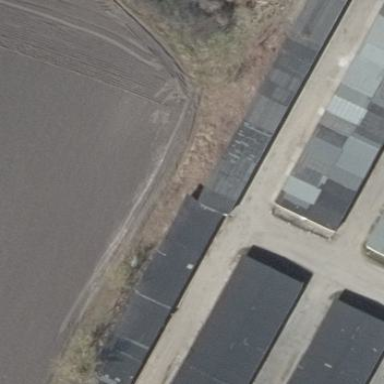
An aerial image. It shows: Group of garages.